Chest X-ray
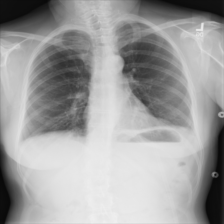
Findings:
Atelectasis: negative
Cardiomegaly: negative
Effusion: negative
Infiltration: negative
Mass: negative
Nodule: negative
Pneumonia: negative
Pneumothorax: negative
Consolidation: negative
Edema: negative
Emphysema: negative
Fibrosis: negative
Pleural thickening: negative
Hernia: negative